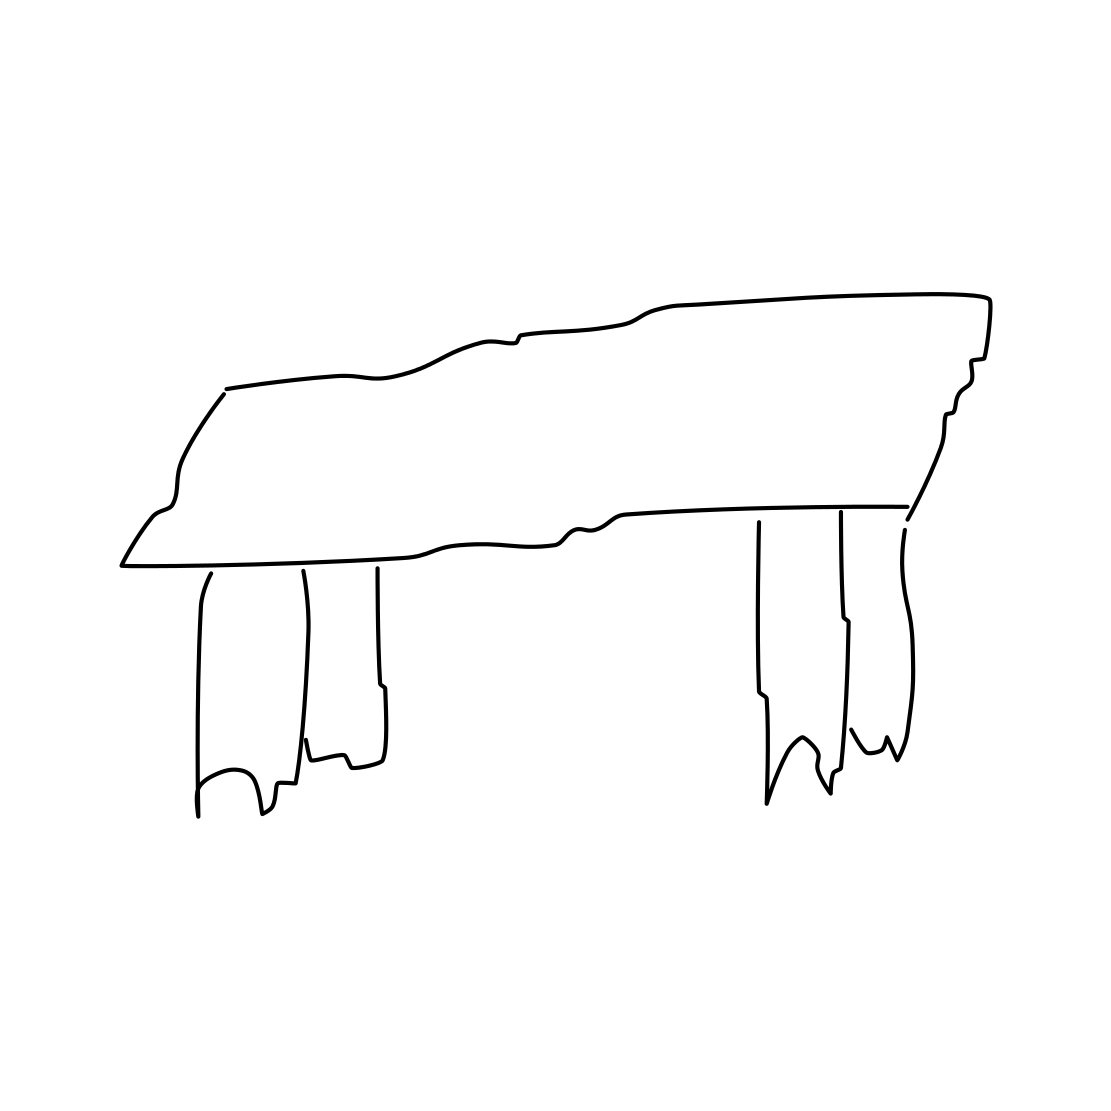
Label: bench